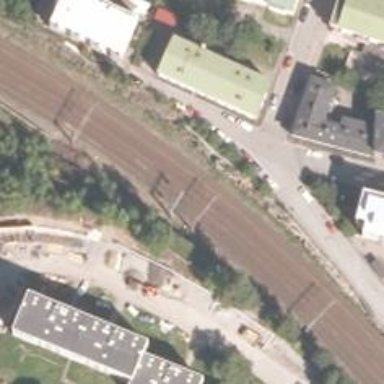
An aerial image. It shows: Railway signal.